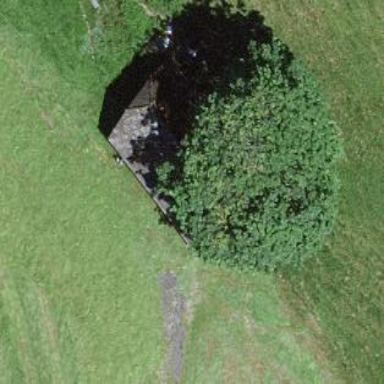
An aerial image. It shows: Rural barn.